Field crop: maize
Growth stage: 2
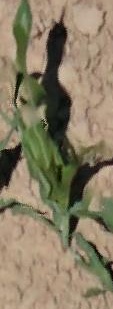
Species: maize